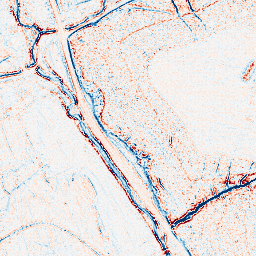
Category: edge_preserving
Decomposition family: bilateral
Decomposition parameters: d: 5
sigma_color: 75
sigma_space: 50
Upsampling method: linear_exact
Upsampling parameters: scale: 8
Upsampling scale: 8